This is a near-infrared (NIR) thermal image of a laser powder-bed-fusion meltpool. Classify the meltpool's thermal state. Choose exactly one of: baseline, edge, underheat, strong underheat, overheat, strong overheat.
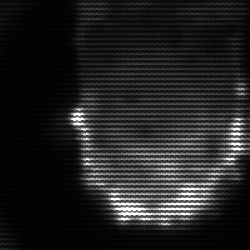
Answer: baseline